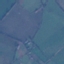
Land use / land cover class: Pasture